Interaction volume radius: 10 \u00c5
Interaction volume height: 20 \u00c5
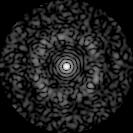
Disorder parameter: 0.7832